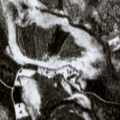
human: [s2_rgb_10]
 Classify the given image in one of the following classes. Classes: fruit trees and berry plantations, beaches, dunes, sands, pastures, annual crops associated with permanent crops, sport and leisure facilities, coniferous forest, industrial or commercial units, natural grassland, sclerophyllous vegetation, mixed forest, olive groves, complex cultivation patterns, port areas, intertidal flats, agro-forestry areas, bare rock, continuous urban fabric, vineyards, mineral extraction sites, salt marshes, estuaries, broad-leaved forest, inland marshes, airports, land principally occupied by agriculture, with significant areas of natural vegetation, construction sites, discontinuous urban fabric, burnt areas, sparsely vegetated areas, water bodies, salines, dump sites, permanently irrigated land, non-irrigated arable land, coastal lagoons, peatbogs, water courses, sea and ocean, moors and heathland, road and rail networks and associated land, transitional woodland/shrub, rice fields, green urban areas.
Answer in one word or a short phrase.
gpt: coniferous forest, transitional woodland/shrub